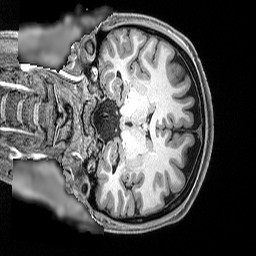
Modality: T1w
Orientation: coronal
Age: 25
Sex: female
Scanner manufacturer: siemens
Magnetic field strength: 3 T
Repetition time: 2.5 s
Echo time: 0.0029 s